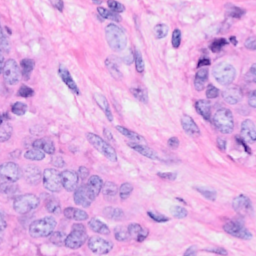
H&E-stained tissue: Breast